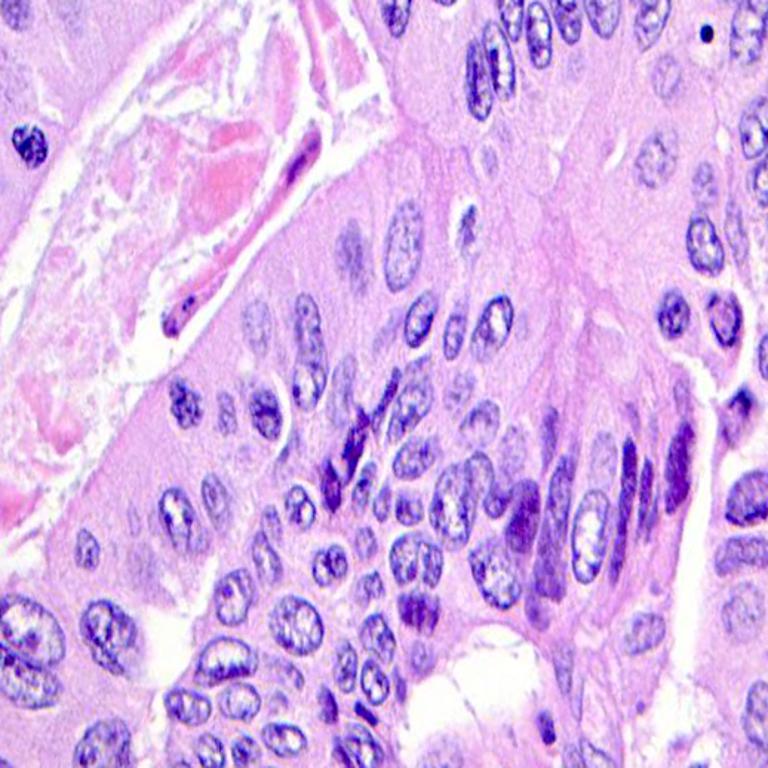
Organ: colon
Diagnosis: adenocarcinomas